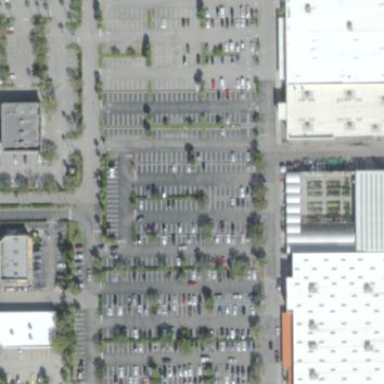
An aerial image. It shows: Retail area.